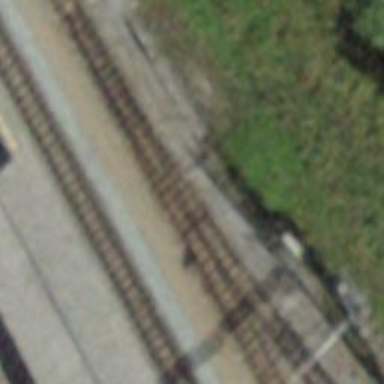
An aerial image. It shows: Narrow-gauge railway yard with electrified tracks using contact line.